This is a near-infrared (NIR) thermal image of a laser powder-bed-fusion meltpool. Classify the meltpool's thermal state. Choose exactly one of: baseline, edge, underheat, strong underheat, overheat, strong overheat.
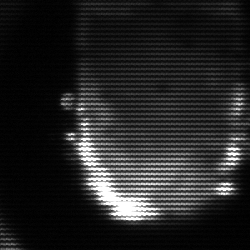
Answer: baseline